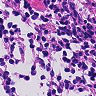
Metastatic tissue present: no